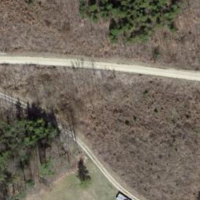
EUNIS habitat code: 41
Species observed at this site:
Lomographa bimaculata